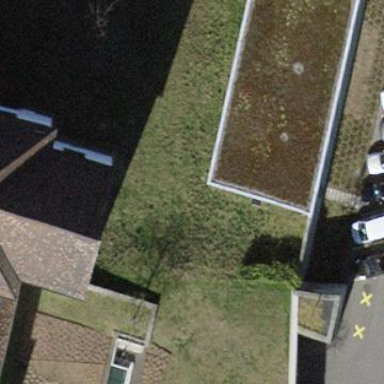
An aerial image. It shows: Public building.